Question: I have used the exact same code in the navbar as in the table but it doesn't seem to work.
I am using js/jquery.mobile-1.1.1.min.js and Phonegap (Cordova)
Below is a screenshot of the what happens:

I am using this html code to create the navbar button:
'''
<div data-role="header">
<a href="." data-icon="back" class="back ui-btn-left" data-rel="back">Back</a>
<h1>Conversion List</h1>
</div>
'''
To generate the button in the table I am using JavaScript which loops over each of the values in a local database table and prints the values in the screen html table.
I have the html code:
'''
<div data-role="content">
<!--table which outputs the conversions stored in the database-->
<table id="viewConversions"width="100%"text-align="center" >
</table>
</br>
<a href="#drugs" data-role="button" id="btnlist">Add new conversion</a>
</div>
'''
and the JavaScript code:
'''
$('#viewConversions').append('<tr><td>'+drug+'</td><td>'+route+'</td><td>'+ conversion +'</td><td>' +output+'</td><td><a href="" id="' + cid + '"data-icon="back" class="back ui-btn-left" data-rel="back"</a>Back</td></tr>');
'''
Does the JQuery extension not work in tables or am I doing something else wrong?
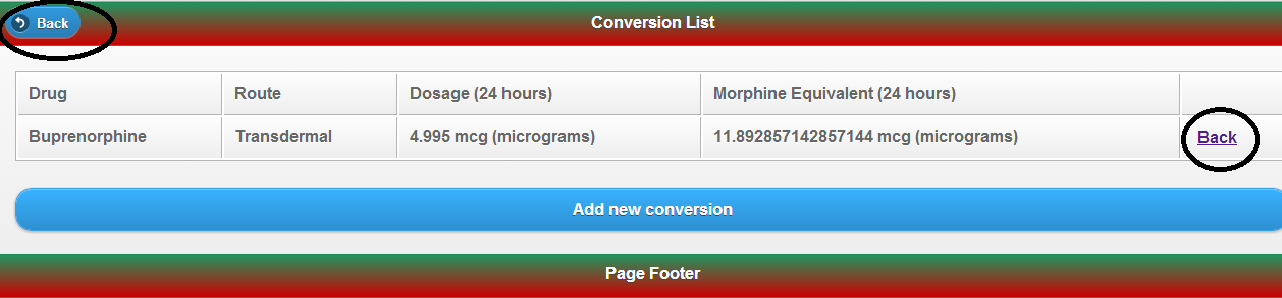
Answer: Solved the problem by adding this piece of code into the JavaScript:
'''
data-role="button"
'''
This allows the jquery to realize it is a button.
Then below the JavaScript line I have:
'''
$("#conversionlist").trigger('pagecreate');
$("#viewConversion").listview("refresh");
'''